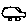
Label: car